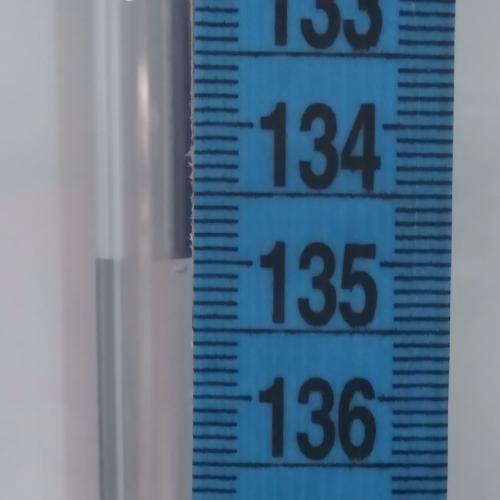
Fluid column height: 135.0 cm